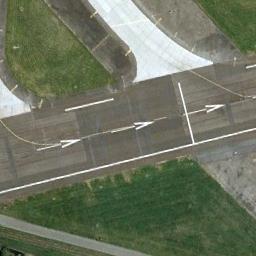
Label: runway